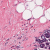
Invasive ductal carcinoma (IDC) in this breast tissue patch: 0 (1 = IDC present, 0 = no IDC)